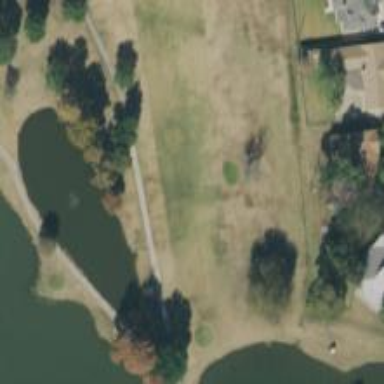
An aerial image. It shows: Path used for both walking and golf.